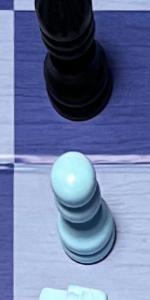
Label: Pawn_White